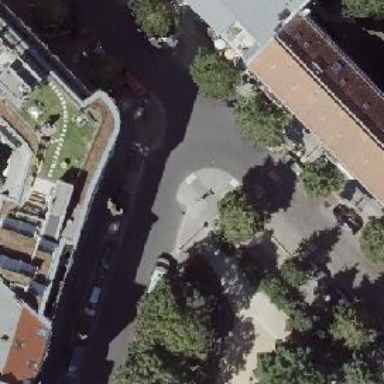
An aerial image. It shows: Unmarked crossing with kerb extension on both sides.